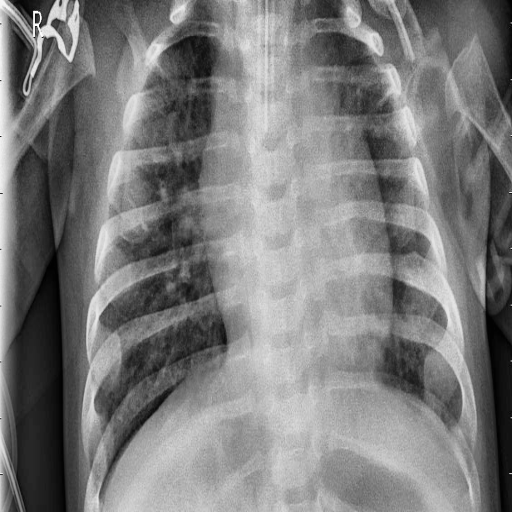
Finding: PNEUMONIA